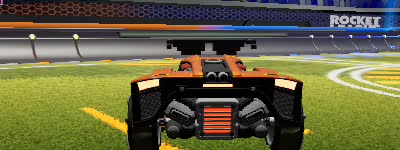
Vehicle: breakout